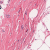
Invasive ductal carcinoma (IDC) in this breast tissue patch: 0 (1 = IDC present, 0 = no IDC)